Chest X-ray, AP view. Patient: 19 years old, sex M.
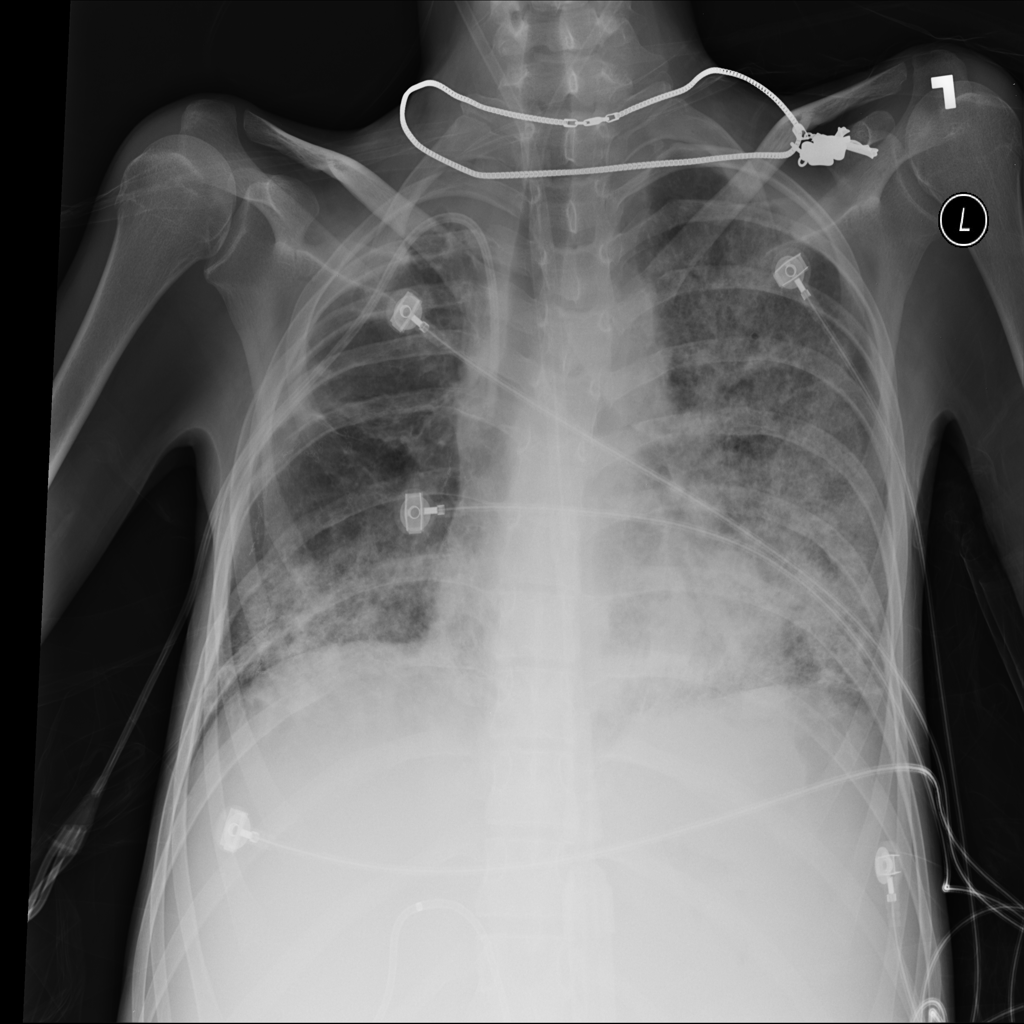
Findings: Infiltration, Pleural_Thickening